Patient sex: F
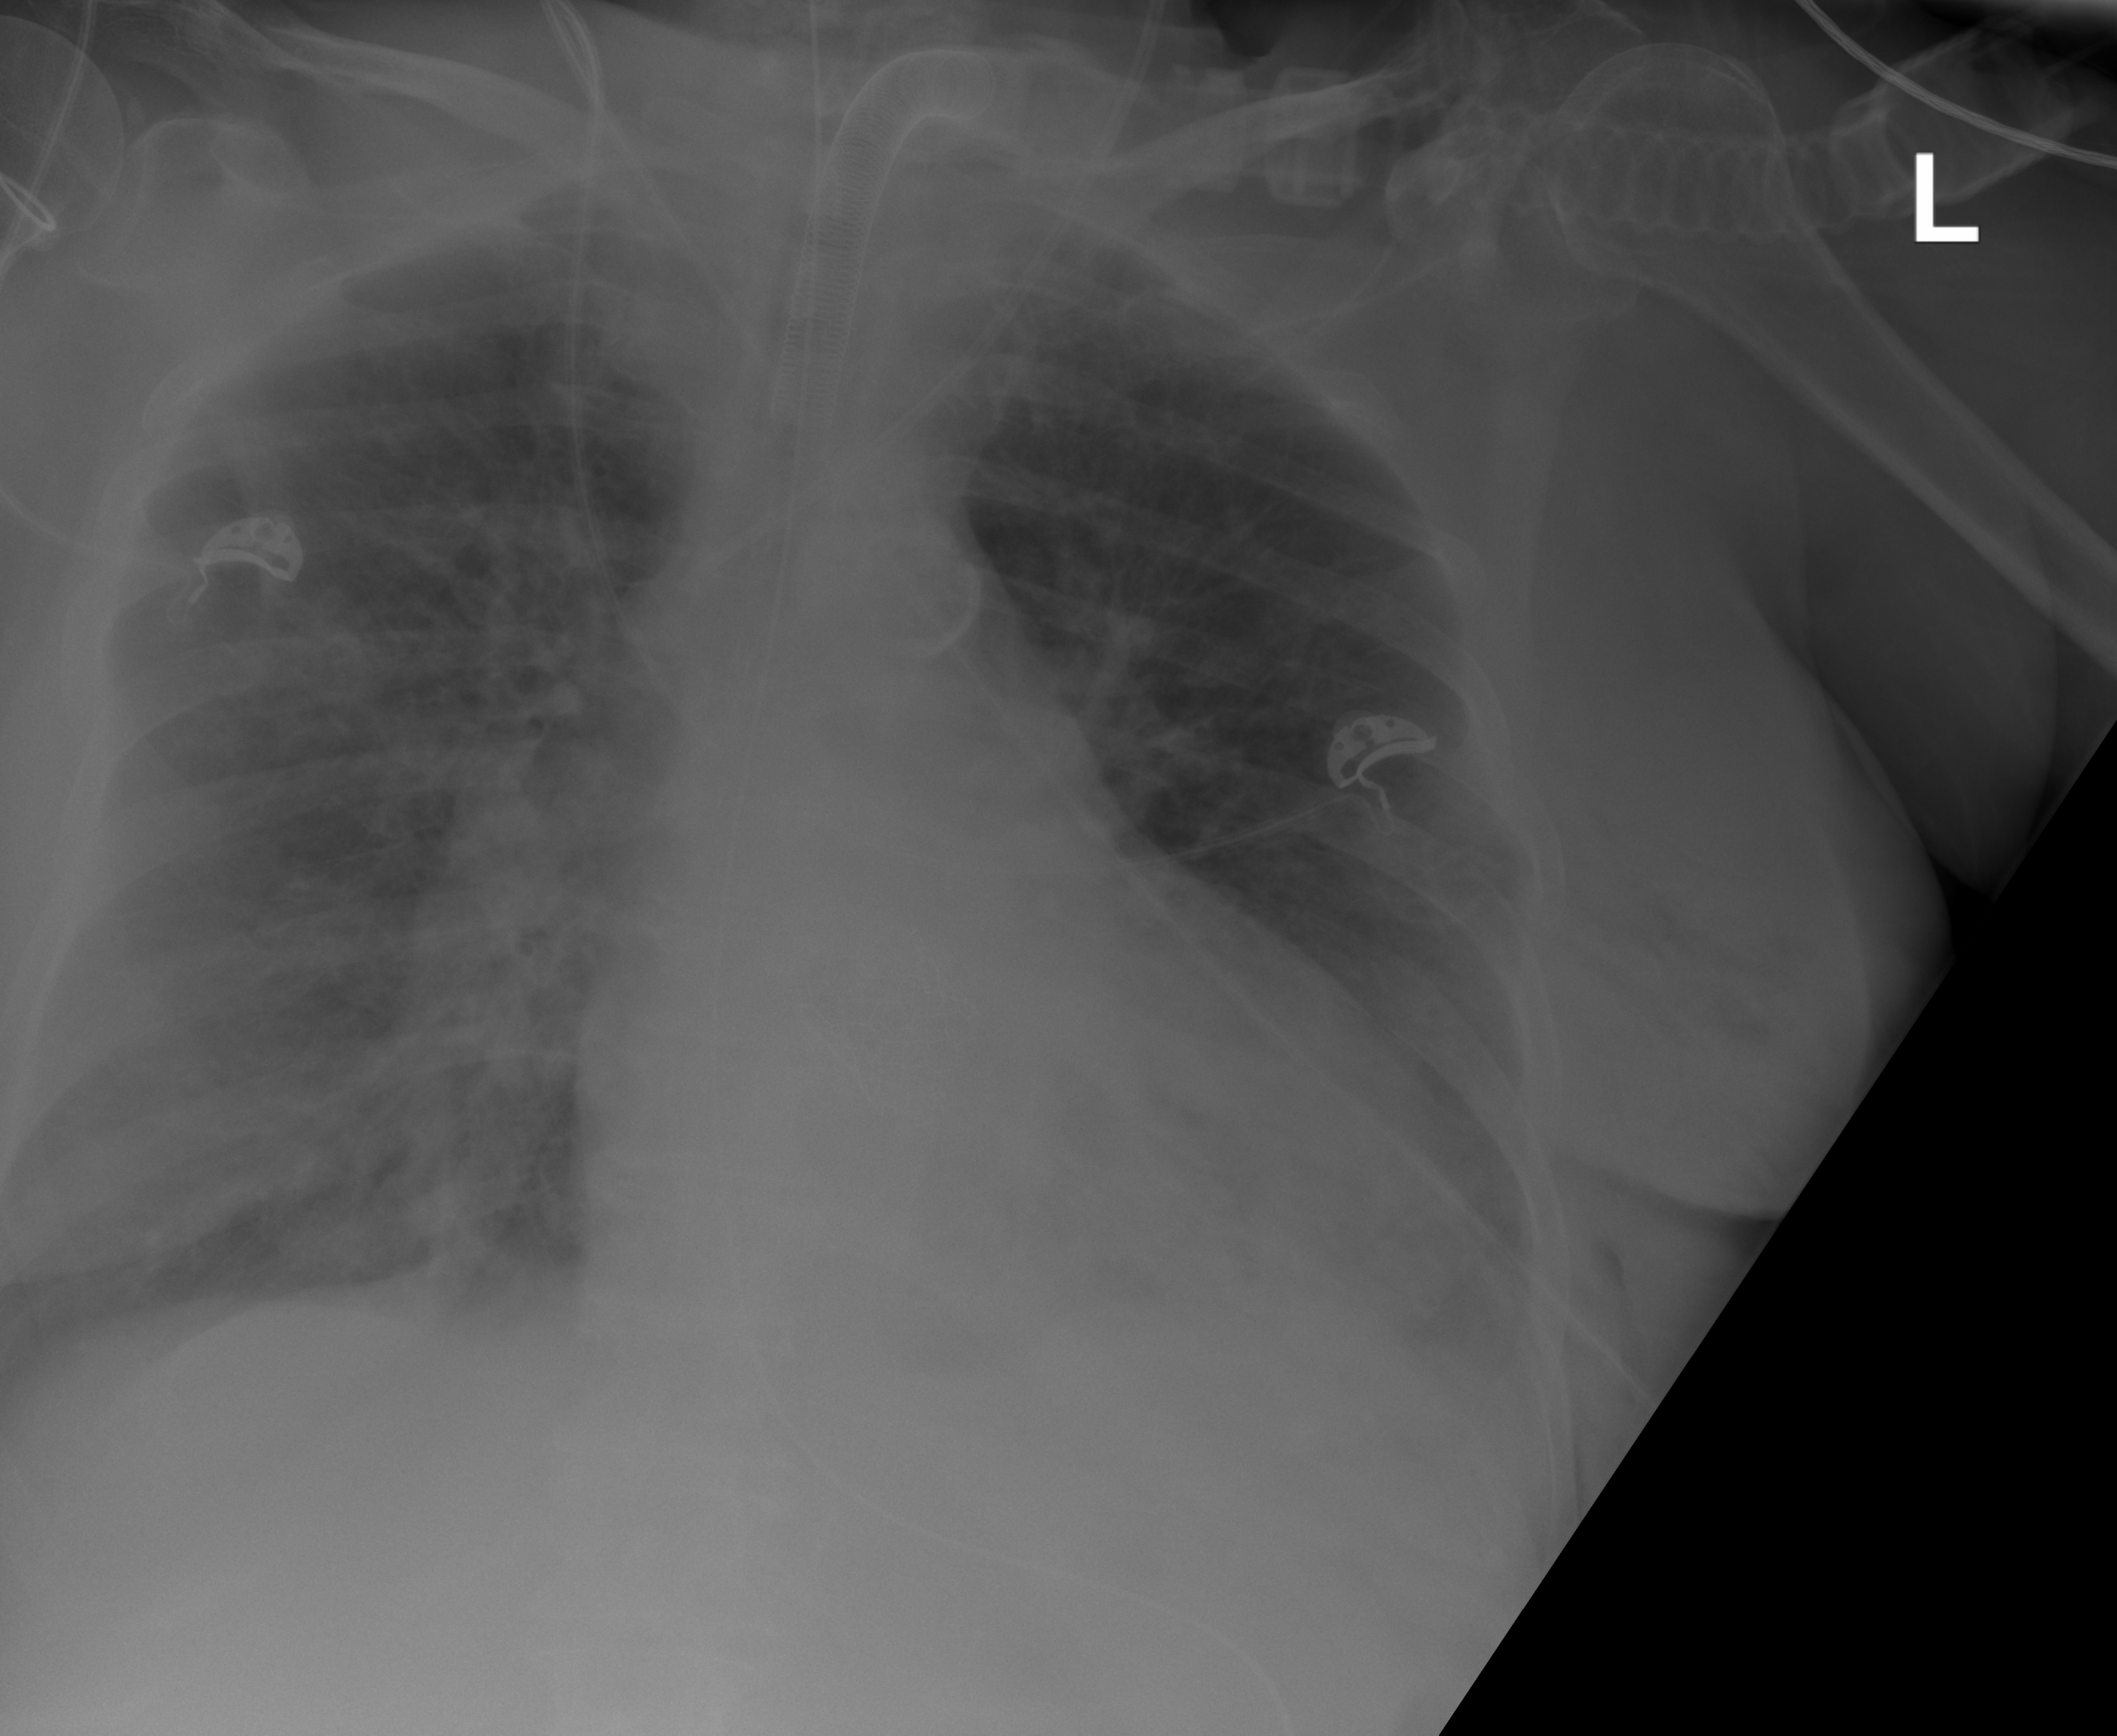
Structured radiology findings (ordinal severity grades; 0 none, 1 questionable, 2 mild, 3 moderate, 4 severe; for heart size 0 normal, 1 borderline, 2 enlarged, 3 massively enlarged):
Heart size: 0
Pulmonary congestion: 0
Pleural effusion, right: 1
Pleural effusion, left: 2
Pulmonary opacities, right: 0
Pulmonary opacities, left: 0
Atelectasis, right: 0
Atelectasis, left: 2